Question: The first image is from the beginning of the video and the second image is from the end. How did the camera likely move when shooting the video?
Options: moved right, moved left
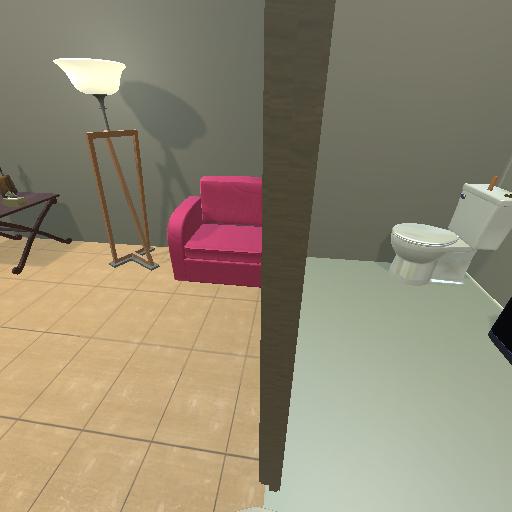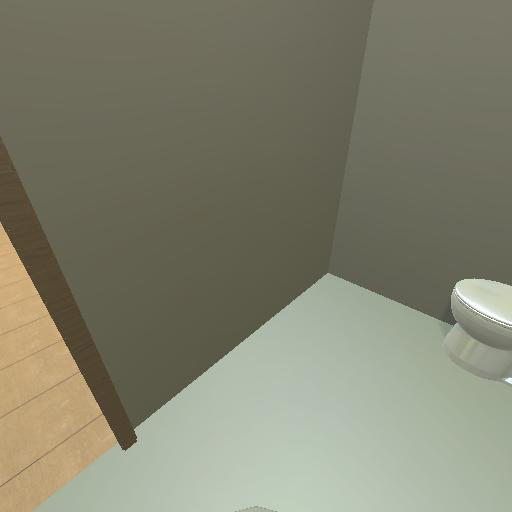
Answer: moved right